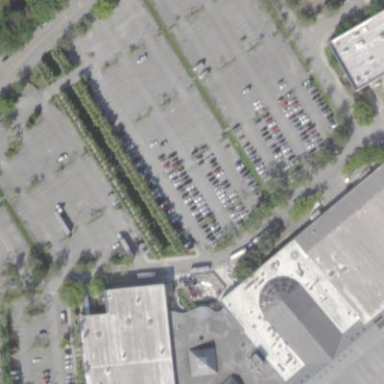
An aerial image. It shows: Parking area with surface.